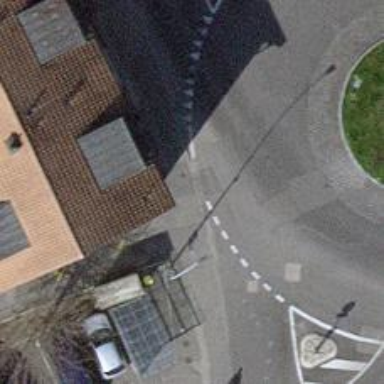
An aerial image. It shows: Kerb serving as barrier.